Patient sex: F
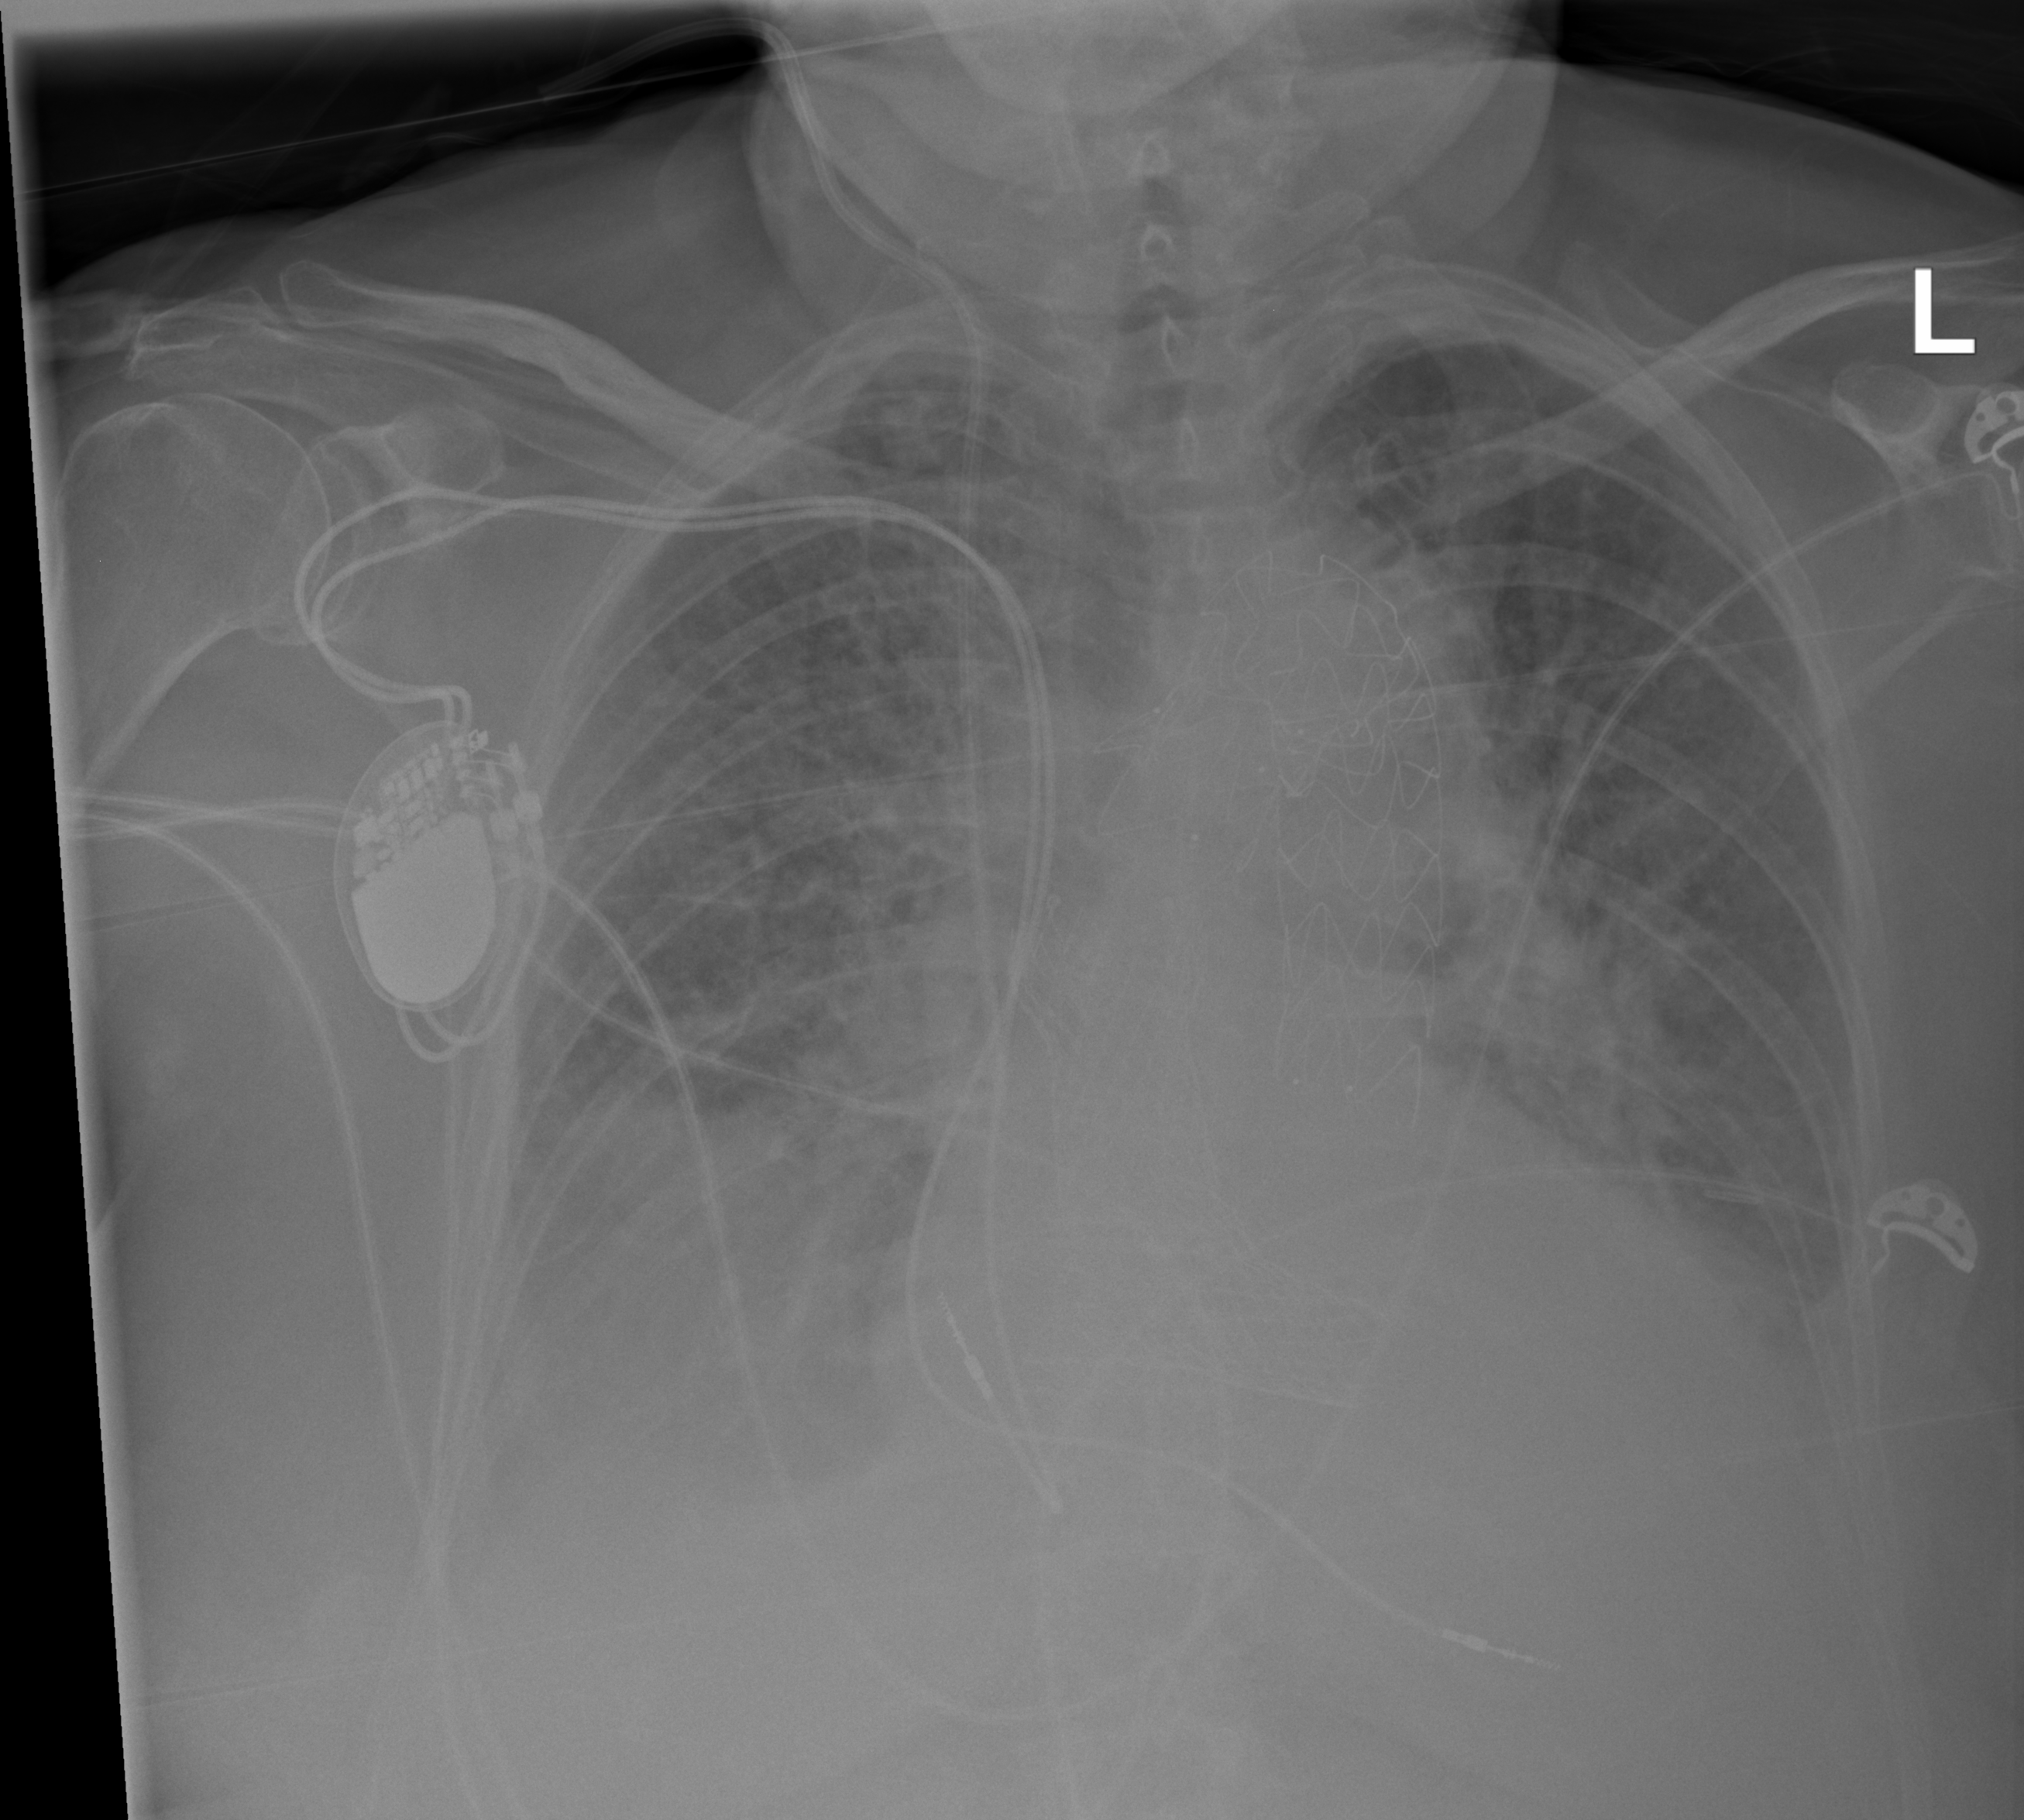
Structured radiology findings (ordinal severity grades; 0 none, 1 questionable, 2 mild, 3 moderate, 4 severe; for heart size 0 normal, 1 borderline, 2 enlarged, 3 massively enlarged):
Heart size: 1
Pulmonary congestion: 2
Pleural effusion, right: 3
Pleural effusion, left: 3
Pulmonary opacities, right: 2
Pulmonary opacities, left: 2
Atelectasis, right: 2
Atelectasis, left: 2